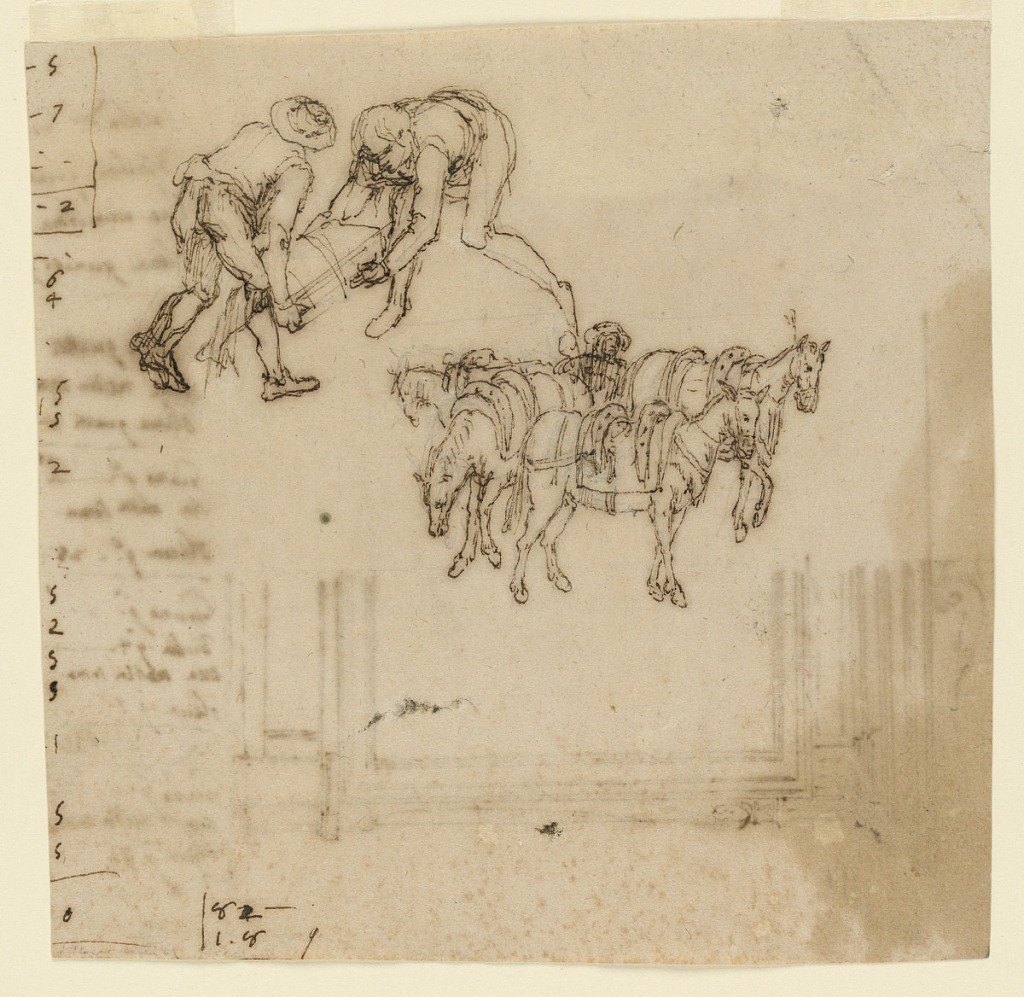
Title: Drawing: A) Two men carrying a trunk; four mules with a driver. B) Project for a frame
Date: ca. 1640
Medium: Pencil, pen and ink on paper
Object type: Drawing
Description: A) Near the entire left edge and at some part of the lower edge are figures of accounts. Above the left are two men, one of them a youngster lifting a trunk. The boy is seen from the fronside and the other from the right beneath. The motif of his legs has been changed. In the center is the group of four mules with saddles and the upper part of a man is visible behind them. B) At the reverse is vertically above a project of an architectural frame of a picture, probably for an altar. The left is executed; the right one only half partly outlined. Beside, at left, is another project for the entablature. Below, at the edge, is horizontally part of an account for the year 1632 or 1633 or 1633 and 1634. 1633 is mentioned regulalrly as "grain," "olives," "mezzasoma," sometimes "Bisola" (measure of weight). Evidently five months or terms are spoken of and probably deliveries or receipts accounted for.